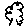
Label: tree